Question: I am looking at this challenge:
> Consider the min-heap [15, 27, 33, 39, 66, 39, 47, 58, 51], built by repeatedly inserting values into an empty heap. Which element could not have been the last element inserted into this heap?
I know an element is inserted from the leaf, but that leaf element takes position according to its value and this makes me confused.
I have made the corresponding binary tree:

How can I determine which values could not have been inserted last?
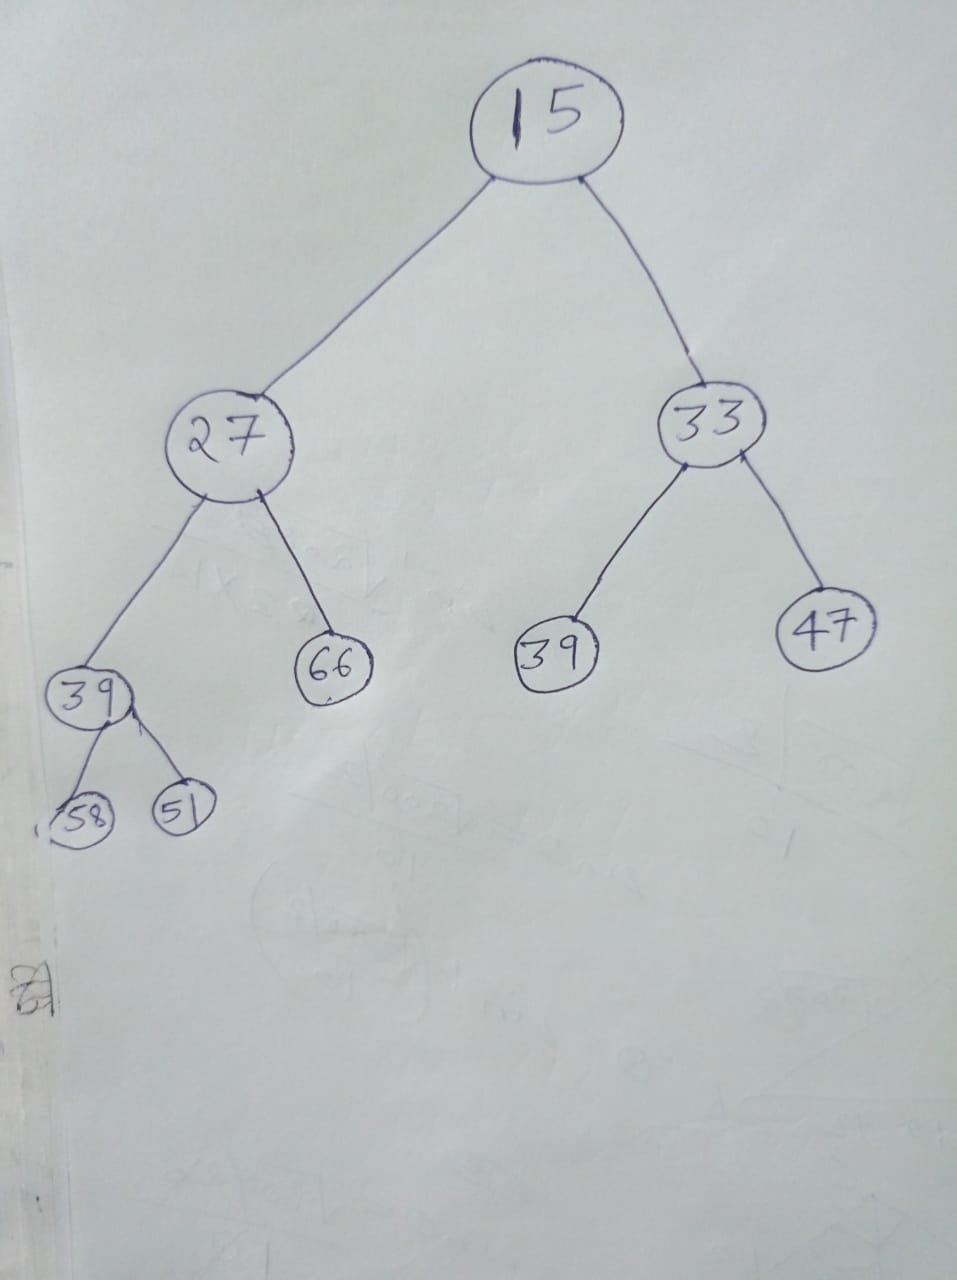
Answer: An insertion into a heap takes these steps:
- - -
So the inserted value may end up somewhere along the path from "last" leaf to root.
In this case the tree is:
'''
15
// 27 33
// \ / 39 66 39 47
/ \
58 51
'''
The "last" leaf is 51, and the path to the root has been marked with double lines. So the candidates for the last insertion are 15, 27, 39 and 51.
For instance, if we assume for a moment that 15 was inserted last, then the tree would have to have looked like this before the insertion (the asterisk denotes the insertion point):
'''
27
// 39 33
// \ / 51 66 39 47
/
58 *
'''
The inserted 15 would swap its way along the double-marked path up to the root. No other node is involved with this operation.
The elements that could not have been inserted last are thus: 33, 66, 39, 47, and 58.
## A little warning
We should verify that the tree -- before the insertion -- would be a valid heap. It is always the case with the above example, but if we would have the question for this tree (notice the change in the bottom layer):
'''
15
// 27 33
// \ / 39 66 39 47
/ \
51 58
'''
... then the only possible value that could have been inserted last is 58. This is because it is not possible that, the insertion happened, 58 would have been the parent of 51. That would violate the heap property. And therefore it could not have been swapped down to move an inserted value up.
This scenario has as characteristic that a value on the path is greater than its direct (58 is greater than 51 in this modified example).
However, this "problem" does not occur in the example tree for any of the values 15, 27, 39 or 51: they are all less than their siblings (if they have one).